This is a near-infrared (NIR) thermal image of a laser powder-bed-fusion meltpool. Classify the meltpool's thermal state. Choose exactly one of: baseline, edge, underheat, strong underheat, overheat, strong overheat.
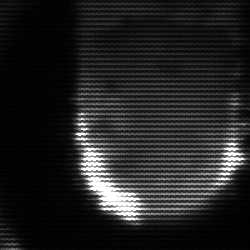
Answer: baseline